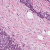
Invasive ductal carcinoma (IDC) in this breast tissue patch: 1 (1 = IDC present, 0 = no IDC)